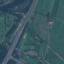
Land use / land cover class: Highway